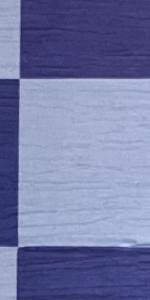
Label: Empty